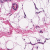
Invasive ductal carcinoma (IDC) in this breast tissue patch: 0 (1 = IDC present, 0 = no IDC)